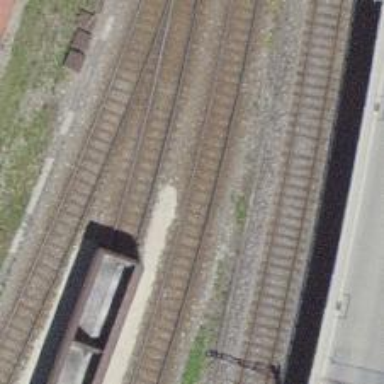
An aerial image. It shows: Single-track spur railway line.